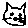
Label: cat